九年级 · 画法几何学
如图, 身高 1.6 米的小明站在距路灯底部 $O$ 点 10 米的点 $A$ 处, 他的身高 (线段 $A B$ ) 在路灯下的影子为线段 $A M$, 已知路灯灯杆 $O Q$ 垂直于路面.

(1) 在 $O Q$ 上画出表示路灯灯泡位置的点 $P$;

(2) 小明沿 $A O$ 方向前进到点 $C$, 请画出此时表示小明影子的线段 $C N$;

(3) 若 $A M=2.5$ 米, 求路灯灯泡 $P$ 到地面的距离.

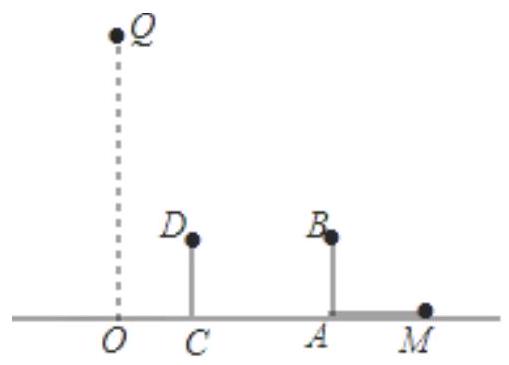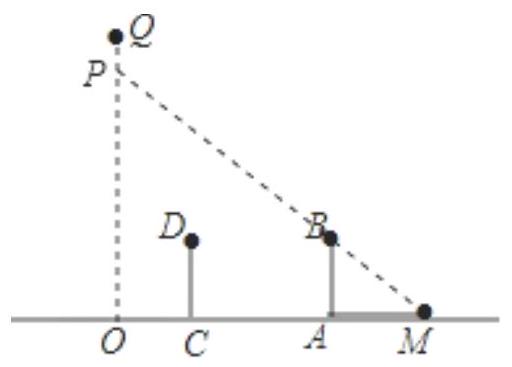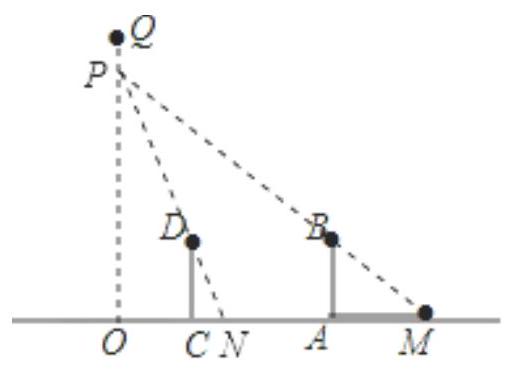
答案: （1）见解析；（2）见解析；（3） 8 米

【解析】【试题分析】 (1) 点 $B$ 在地面上的投影为 $M$ 。故连接 $M B$, 并延长交 $O P$ 于点 $P$. 点 $P$ 即
为所求;

(2) 连接 $\mathrm{PD}$, 并延长交 $0 \mathrm{M}$ 于点 $\mathrm{N} . \mathrm{CN}$ 即为所求;

（3）根据相似三角形的性质, 易得: $\therefore \frac{A B}{O P}=\frac{A M}{O M}$, 即 $\frac{1.6}{O P}=\frac{2.5}{10+2.5}$,

解得 $O P=8$. 从而得求.

(1) 如图:

(2) 如图:

(3) $\because A B / / O P$,

$\therefore \triangle M A B \sim \triangle M O P$,

$\therefore \frac{A B}{O P}=\frac{A M}{O M}$, 即 $\frac{1.6}{O P}=\frac{2.5}{10+2.5}$,

解得 $O P=8$.

即路灯灯泡 $P$ 到地面的距离是 8 米.

【方法点睛】本题目是一道关于中心投影的问题, 涉及到如何确定点光源, 相似三角形的判定, 相似三角形的性质, 难度中等.